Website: macys
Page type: gifting
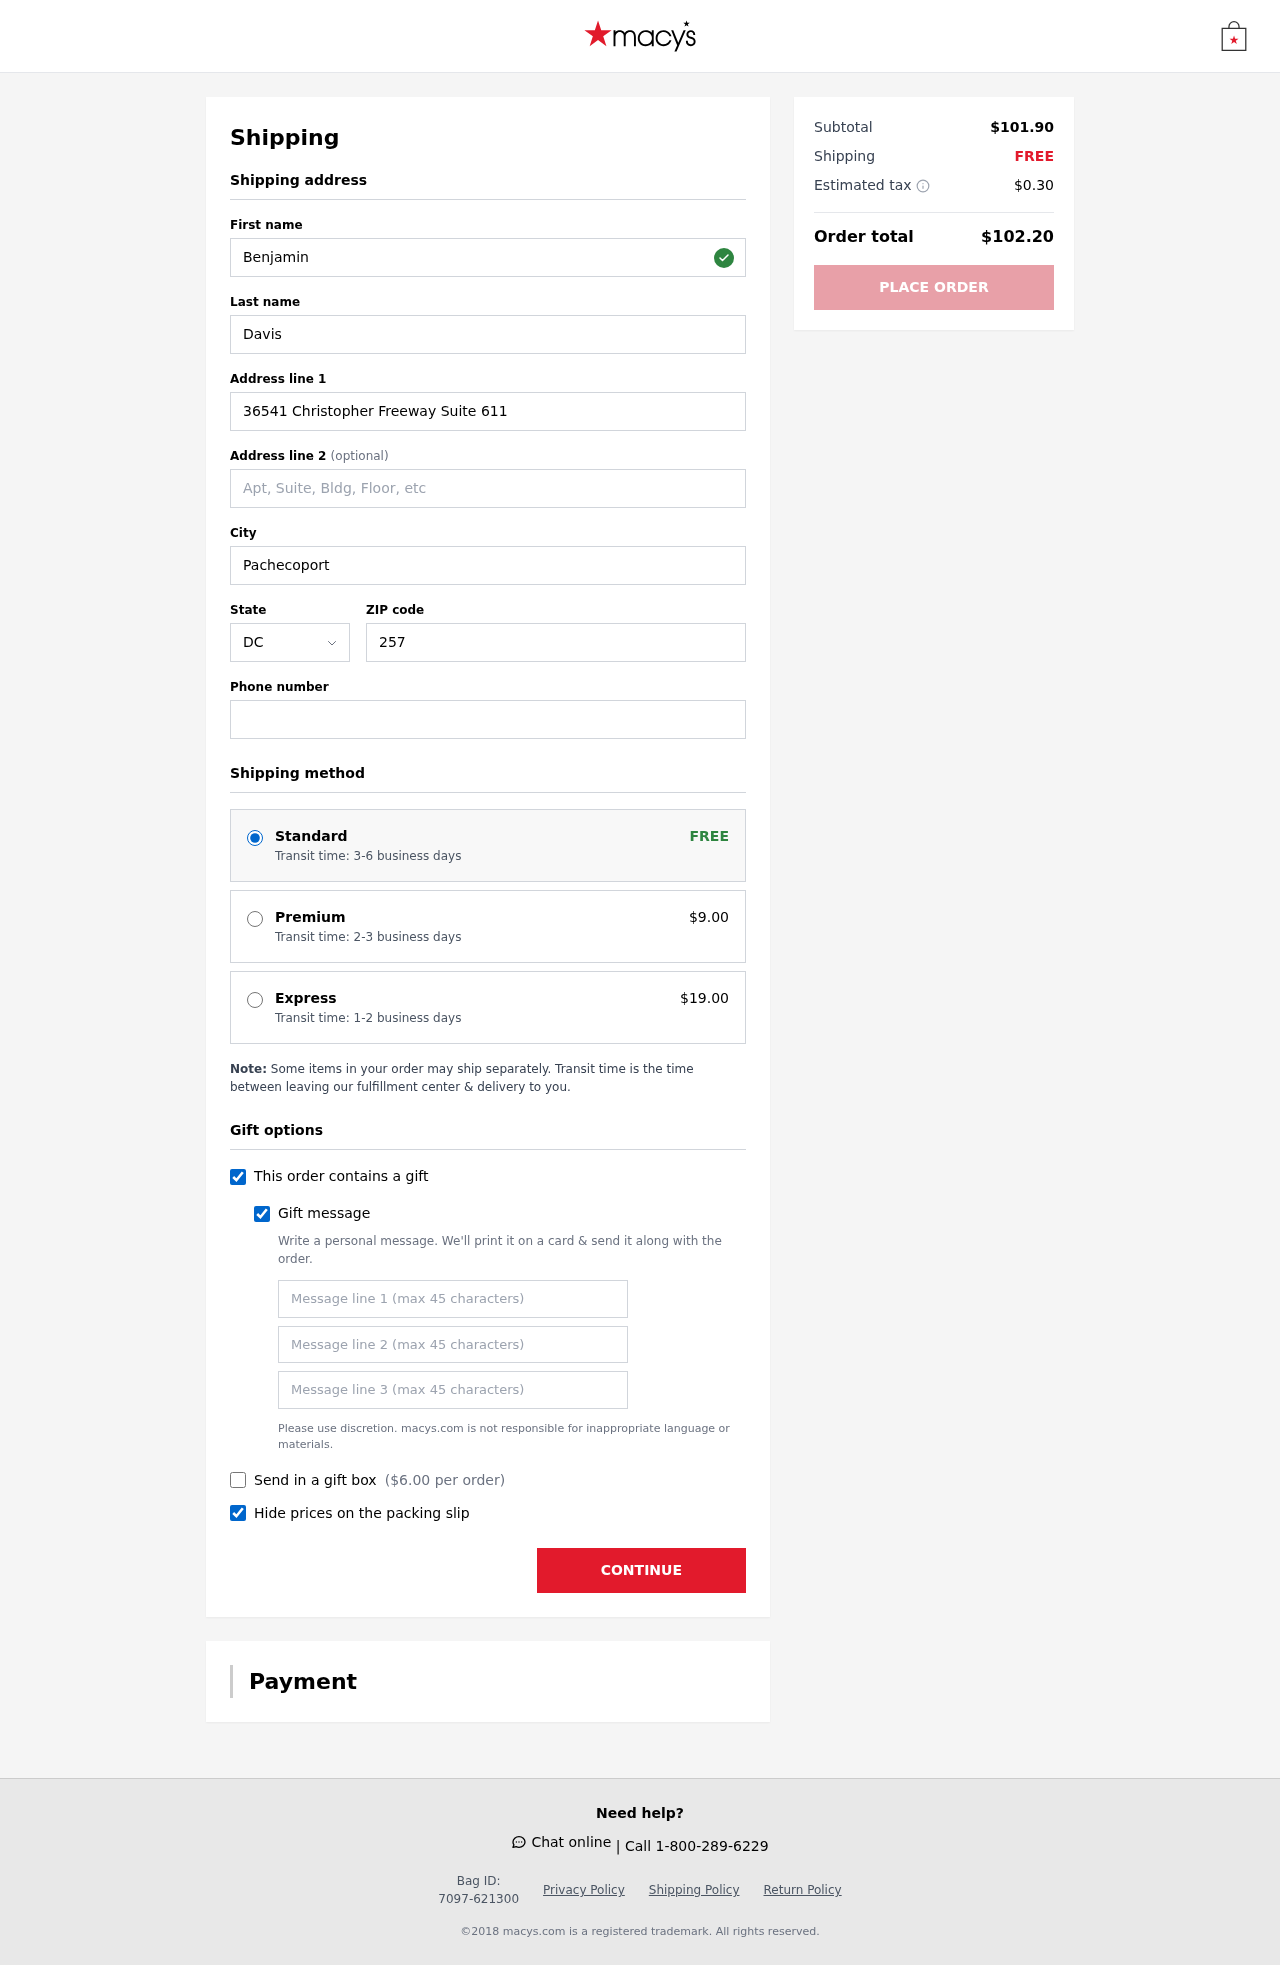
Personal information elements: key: PII_STATE_ABBR
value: DC
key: PII_FIRSTNAME
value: Benjamin
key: PII_LASTNAME
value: Davis
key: PII_STREET
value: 36541 Christopher Freeway Suite 611
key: PII_CITY
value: Pachecoport
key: PII_POSTCODE
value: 25793
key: PII_PHONE
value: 4446319609
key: PII_GIFT_MESSAGE
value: Hey Jeffrey, I saw these cool trainers and thought they’d be perfect for all your adventures! I can’t wait to see you rocking them. Enjoy! - Benjamin
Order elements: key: ORDER_SHIPPING_STANDARD
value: Transit time: 3-6 business days
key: ORDER_SHIPPING_PREMIUM
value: Transit time: 2-3 business days
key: ORDER_SHIPPING_PREMIUM_PRICE
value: $9.00
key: ORDER_SHIPPING_EXPRESS
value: Transit time: 1-2 business days
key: ORDER_SHIPPING_EXPRESS_PRICE
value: $19.00
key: ORDER_GIFT_BOX_PRICE
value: $6.00
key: ORDER_SUBTOTAL
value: $101.90
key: ORDER_SHIPPING_COST
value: FREE
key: ORDER_TAX
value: $0.30
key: ORDER_TOTAL
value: $102.20